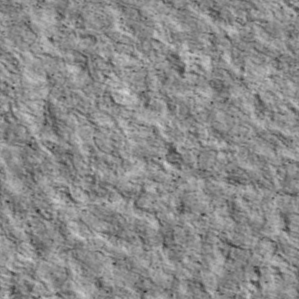
Label: non_frost